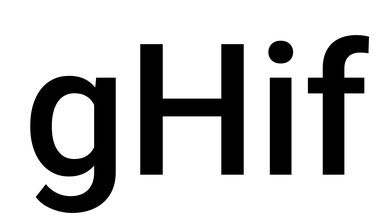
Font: Roboto_Medium